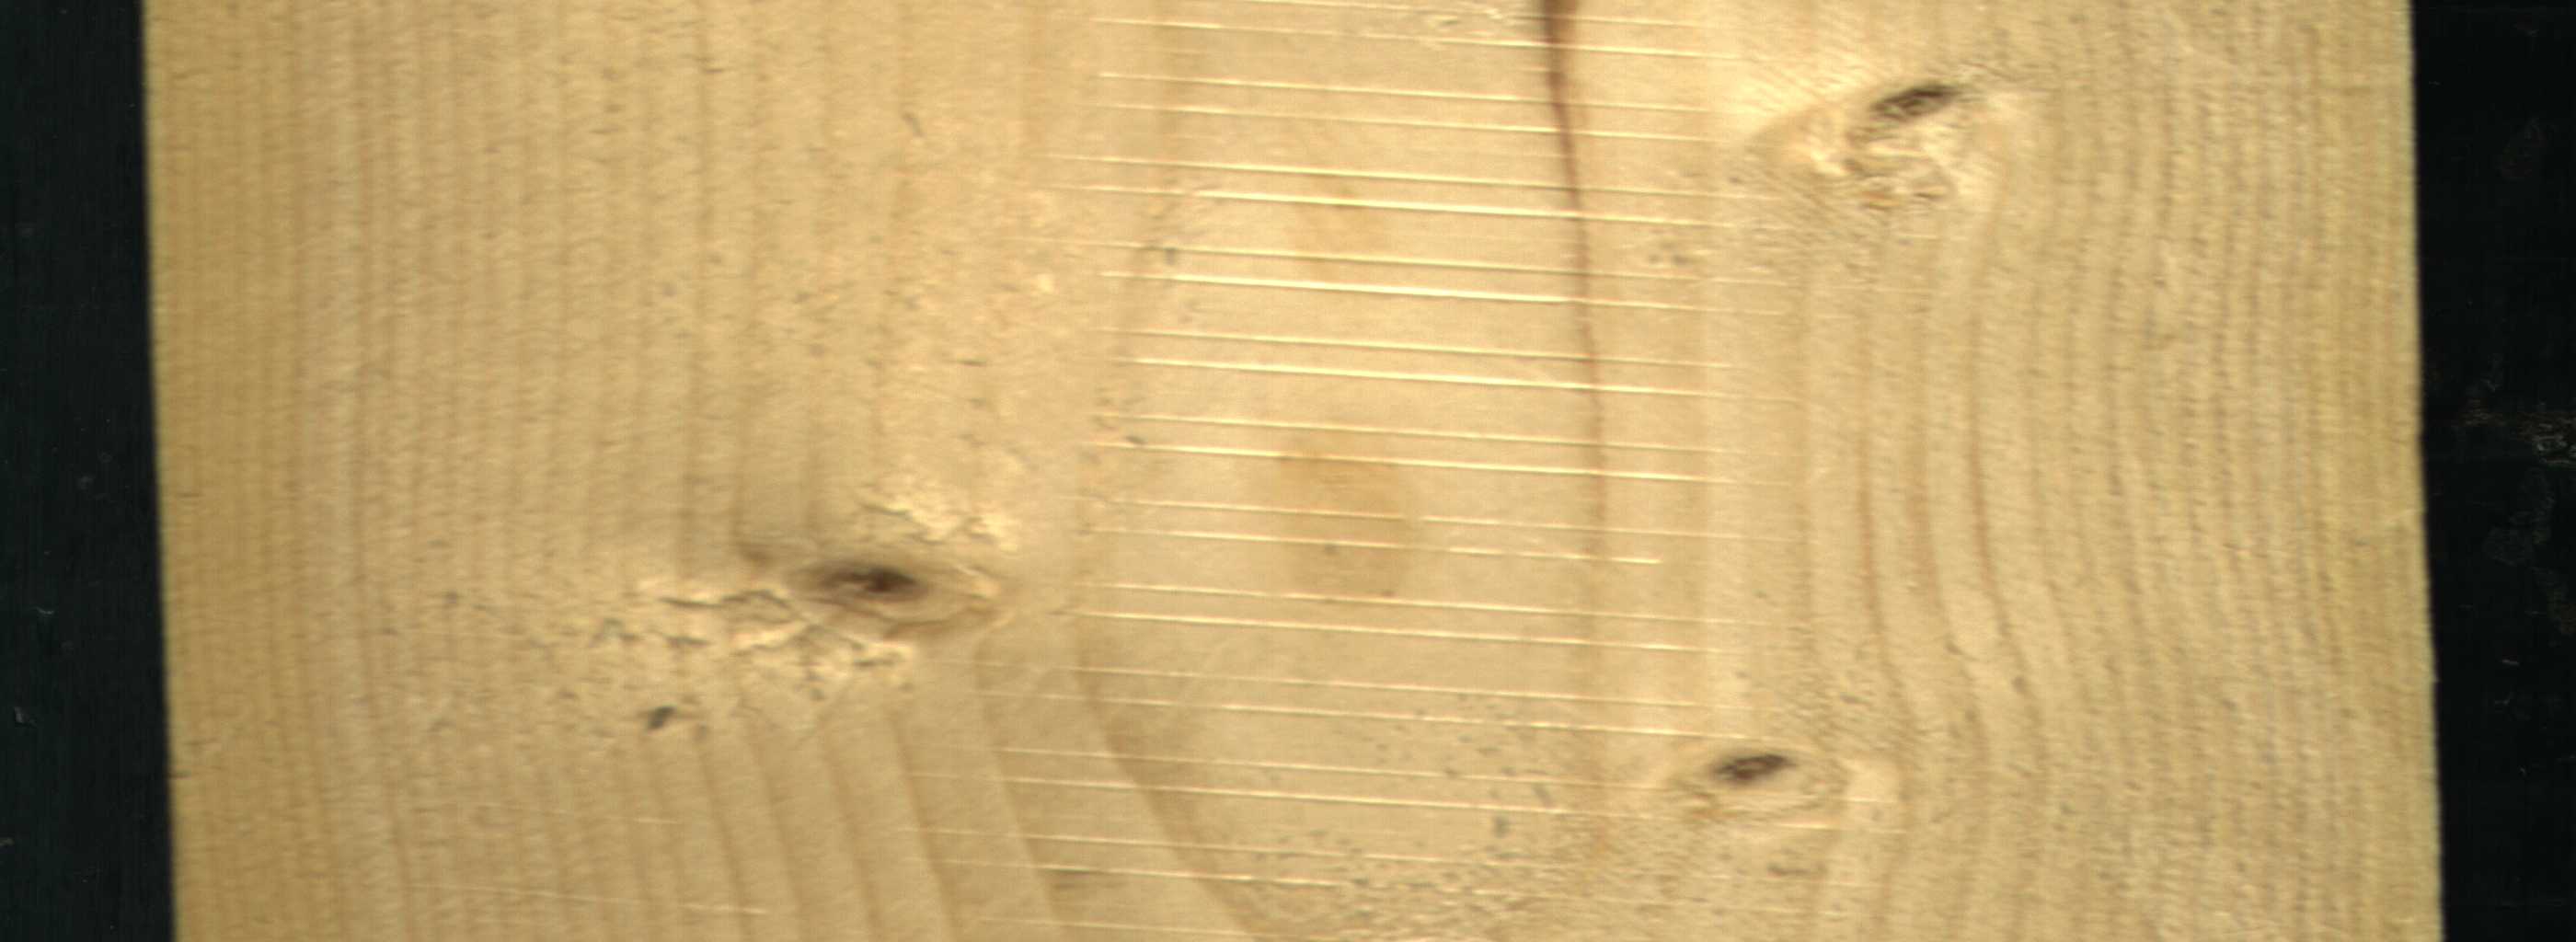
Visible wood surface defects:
resin
Live_Knot
Live_Knot
Live_Knot